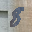
Label: 8